Brain MRI, t2w sequence, axial 2D slice.
Patient: age 42, sex M, weight 78 kg, height 1.78 m
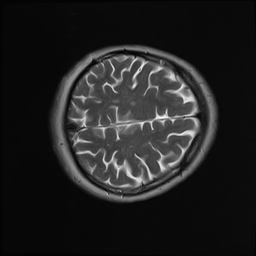